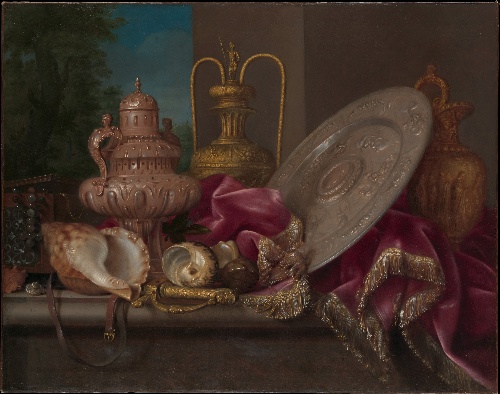
Title: Still Life with Silver and Gold Plate, Shells, and a Sword
Artist: Meiffren Conte
Artist bio: French, Marseilles ca. 1630–1705 Marseilles
Date: fourth quarter 17th century
Object type: Painting
Classification: Paintings
Medium: Oil on canvas
Dimensions: 40 × 50 3/4 in. (101.6 × 128.9 cm)
Department: European Paintings
Credit line: Gift of Mrs. Russell B. Aitken, 2012
Accession year: 2012
Repository: Metropolitan Museum of Art, New York, NY
Tags: Swords|Shells|Still Life|Pitchers